【题型】证明题　【知识点】立体几何　【难度】easy
已知四棱锥 $P-ABCD$ 的底面 $ABCD$ 是直角梯形，$AB \parallel CD$，$AB = 2CD = 2$，$\angle ABC = 90^\circ$，$\triangle PBC$ 是边长为 2 的正三角形，侧面 $PBC \perp$ 底面 $ABCD$。

\vspace{1em}

\noindent (1) 证明：$PA \perp BD$；

\noindent (2) 求点 $D$ 到平面 $PAB$ 的距离。
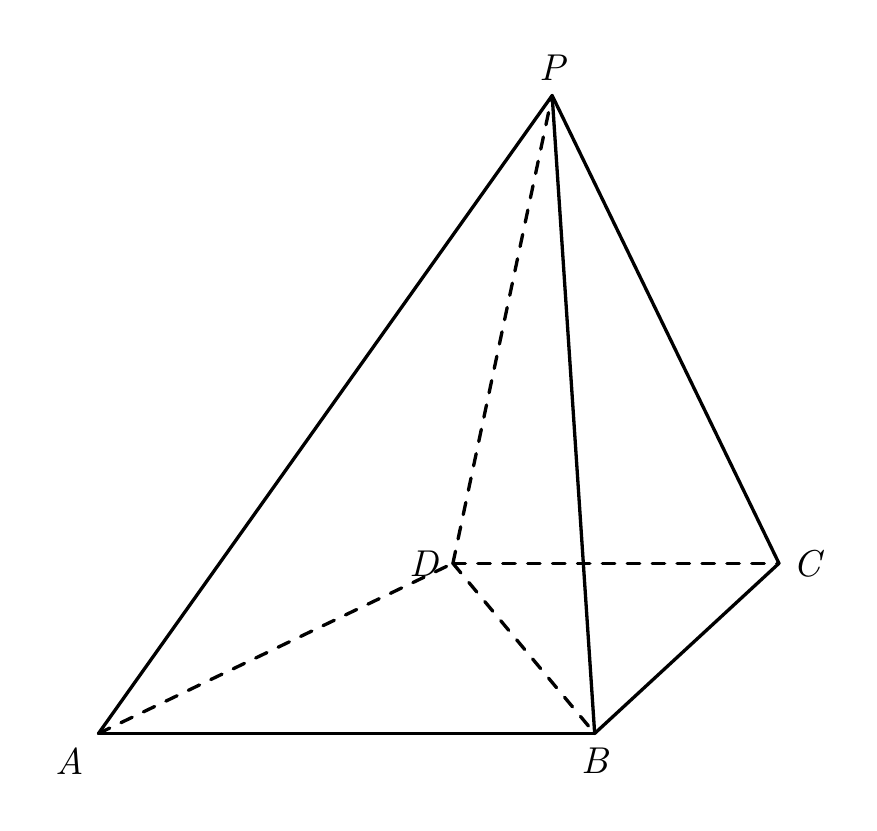
【解答】
\noindent\textbf{【答案】}(1) 证明见解析
\noindent (2) $\sqrt{3}$
\vspace{1em}
\noindent\textbf{【解析】}(1) 取 $BC$ 中点 $O$，$AD$ 中点 $E$，连接 $OP$，$OE$。
因为 $\triangle PBC$ 为等边三角形，所以 $OP \perp BC$，
又平面 $PBC \perp$ 平面 $ABCD$，平面 $PBC \cap$ 平面 $ABCD = BC$，$OP \subset$ 平面 $PBC$，
所以 $OP \perp$ 平面 $ABCD$。
$OE \subset$ 平面 $ABCD$，所以 $OP \perp OE$，
又底面 $ABCD$ 是直角梯形，$\angle ABC = 90^\circ$，所以 $AB \perp BC$。
又 $O,E$ 分别为 $BC$，$AD$ 中点，所以 $OE \parallel AB$，所以 $OE \perp BC$。
所以 $OE, OB, OP$ 两两垂直。
故以 $O$ 为原点，建立如图空间直角坐标系，

由 $AB = BC = 2CD = 2$，设 $P(0,0,\sqrt{3})$，$A(2,1,0)$，$B(0,1,0)$，$D(1,-1,0)$。
所以点 $D$ 到平面 $PAB$ 的距离 $d = \dfrac{|\vec{n} \cdot \overrightarrow{BD}|}{|\vec{n}|} = \dfrac{6}{\sqrt{9+3}} = \sqrt{3}$。
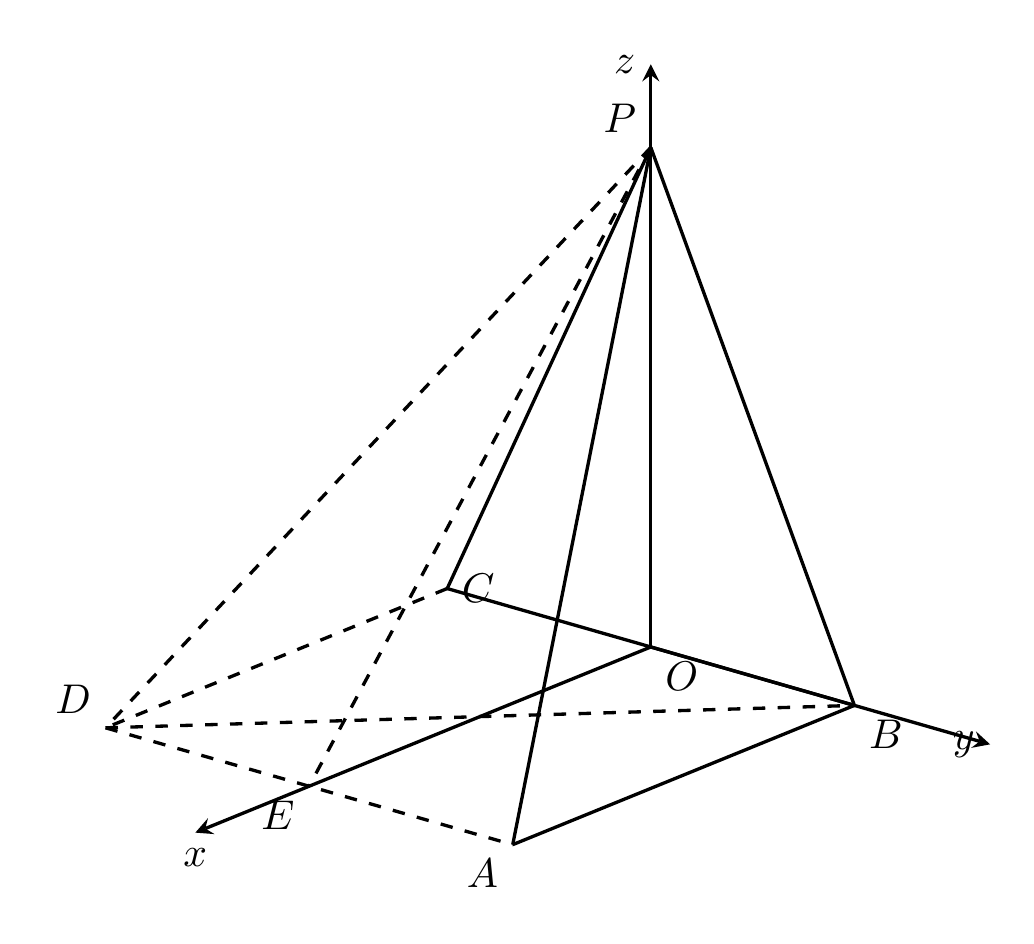